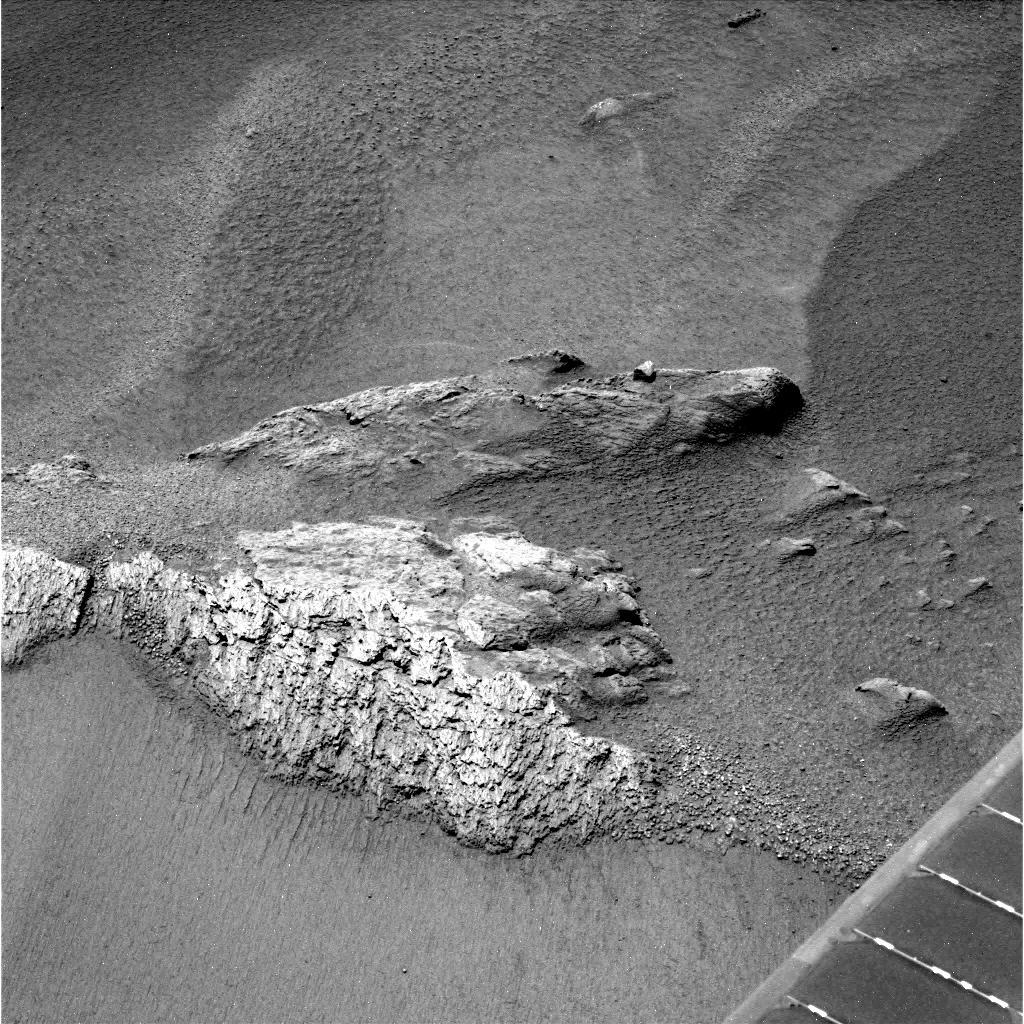
Terrain classes present: Background, Bedrock, Gravel / Sand / Soil, Shadow